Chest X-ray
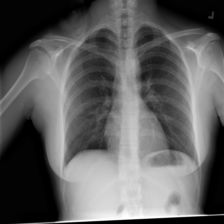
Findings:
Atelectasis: negative
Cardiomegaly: negative
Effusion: negative
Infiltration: negative
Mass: negative
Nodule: negative
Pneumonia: negative
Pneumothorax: negative
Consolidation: negative
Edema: negative
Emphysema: negative
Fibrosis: negative
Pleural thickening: negative
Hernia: negative